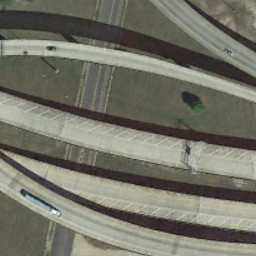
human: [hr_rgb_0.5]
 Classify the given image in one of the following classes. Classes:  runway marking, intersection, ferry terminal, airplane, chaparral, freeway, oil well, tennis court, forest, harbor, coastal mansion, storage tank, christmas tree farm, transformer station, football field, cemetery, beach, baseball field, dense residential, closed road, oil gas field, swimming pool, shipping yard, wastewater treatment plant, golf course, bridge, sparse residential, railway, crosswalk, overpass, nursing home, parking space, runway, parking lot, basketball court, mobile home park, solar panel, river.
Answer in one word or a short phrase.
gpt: overpass